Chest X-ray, AP view. Patient: 65 years old, sex M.
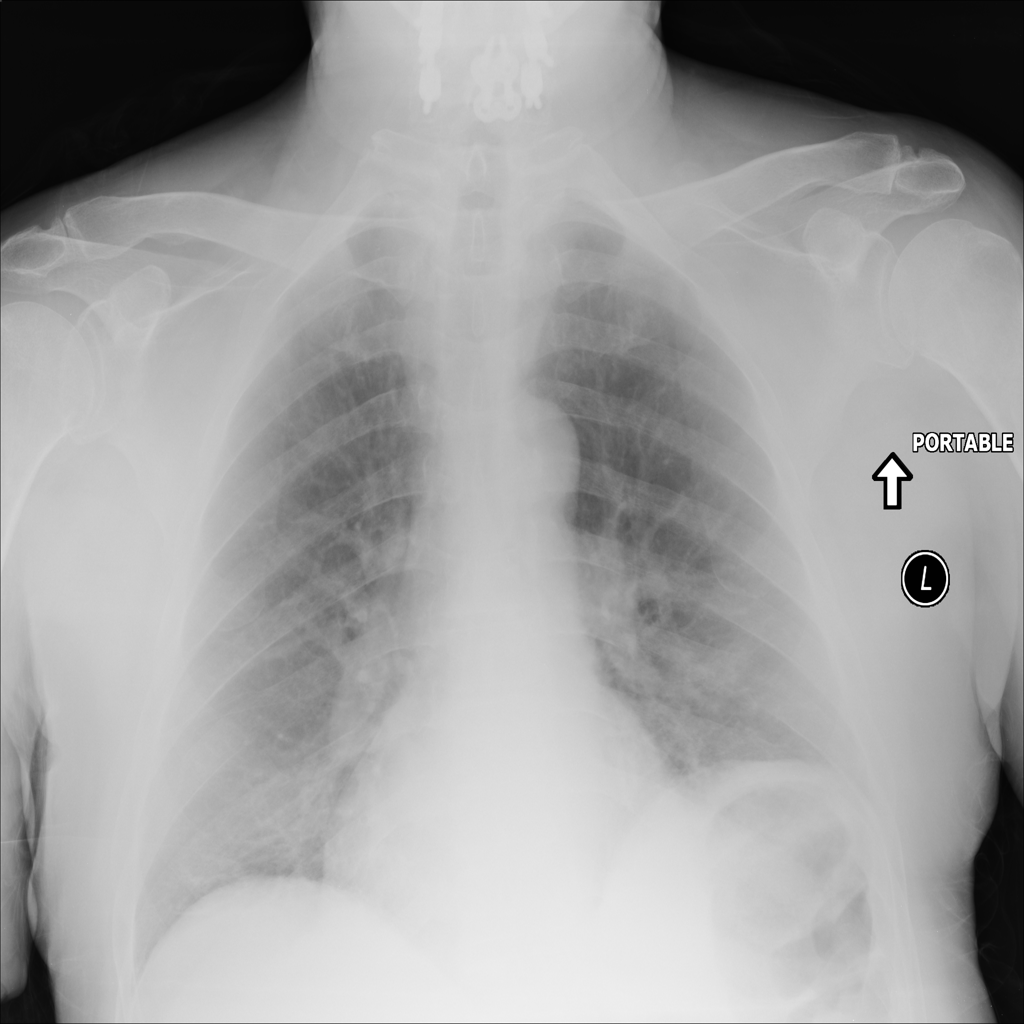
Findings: Cardiomegaly